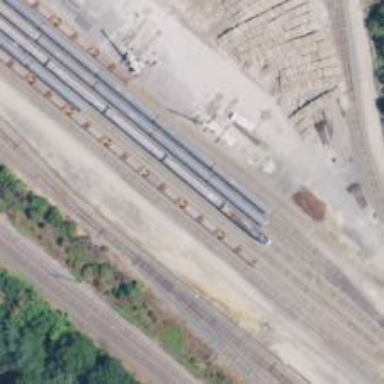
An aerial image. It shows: Railway yard.